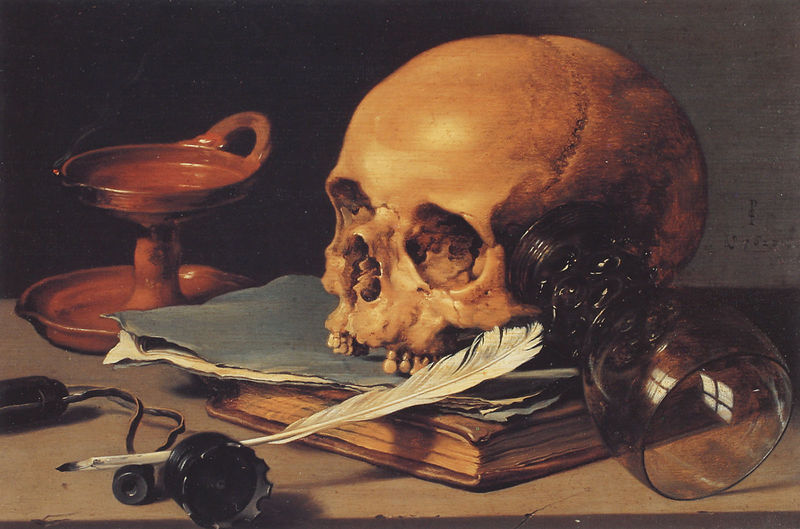
Titel: Totenschädel, Lampe, Buch und feder
Künstler: Pieter Claesz
Institution: New York, The Metropolitan Museum of  Art
Schlagwörter: blau, feder, gemälde, weiß, braun, glas, lampe, tisch, flasche, barock, schale, schädel, tod, tot, niederlande, öl, stilleben, stillleben, ton, papier, signiert, wein, kerze, leuchter, vanitas, tusche, memento mori, buch, gestützt, peitsche, stempel, tinte, heft, kerzenhalter, totenkopf, zähne, öllampe, leder, totenschädel, schreibfeder, federkiel, weon, erloschen, räucherkerze